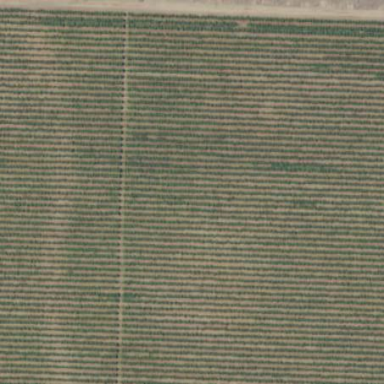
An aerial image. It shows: Vineyard where grapes are grown.